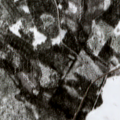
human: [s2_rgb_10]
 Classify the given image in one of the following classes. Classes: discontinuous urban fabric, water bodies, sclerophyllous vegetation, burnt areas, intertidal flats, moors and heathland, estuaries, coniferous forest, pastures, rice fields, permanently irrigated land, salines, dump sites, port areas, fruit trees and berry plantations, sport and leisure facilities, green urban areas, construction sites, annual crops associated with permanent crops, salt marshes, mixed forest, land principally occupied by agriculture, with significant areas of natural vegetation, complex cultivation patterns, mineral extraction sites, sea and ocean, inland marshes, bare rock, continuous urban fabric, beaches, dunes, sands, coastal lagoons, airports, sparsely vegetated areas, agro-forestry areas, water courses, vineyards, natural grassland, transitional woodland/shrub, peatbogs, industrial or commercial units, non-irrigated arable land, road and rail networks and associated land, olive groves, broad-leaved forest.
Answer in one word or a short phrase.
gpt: mixed forest, transitional woodland/shrub, water bodies